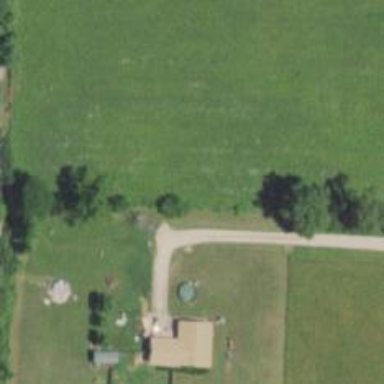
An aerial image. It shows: Driveway.